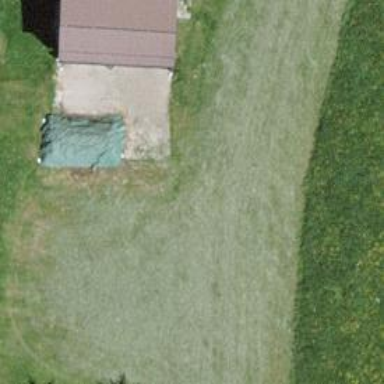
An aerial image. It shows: Path covered in grass.